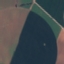
Land use / land cover class: AnnualCrop